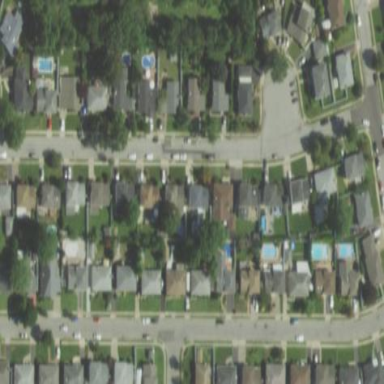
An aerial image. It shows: Residential area consisting of single-family homes.